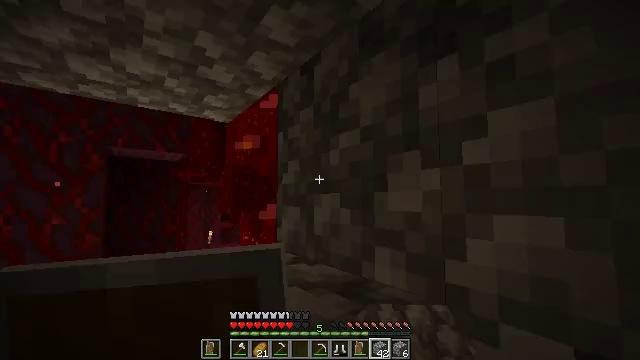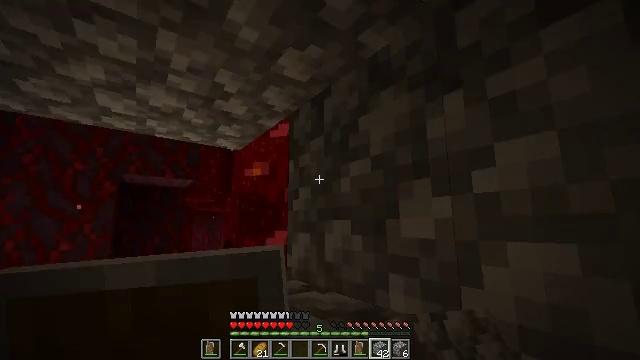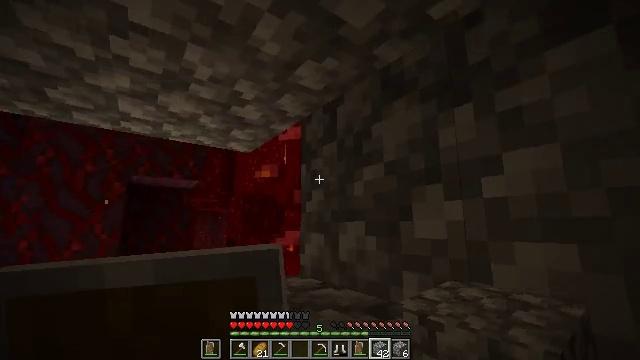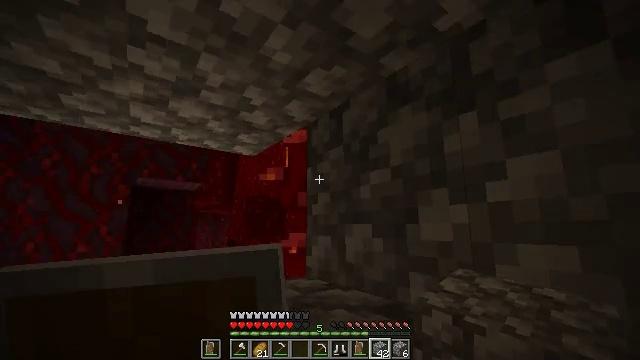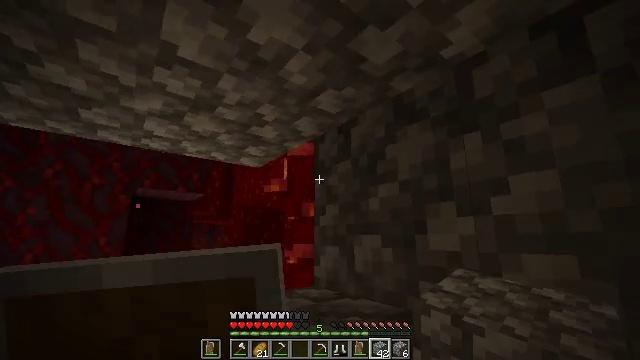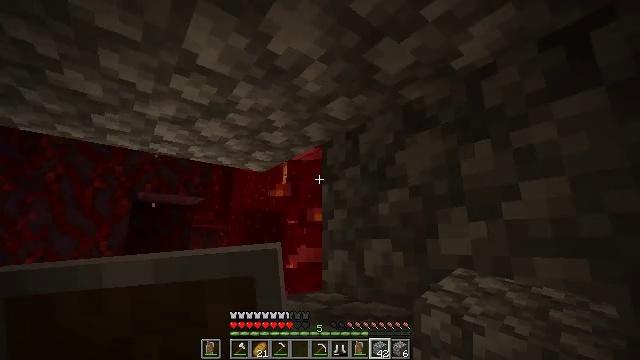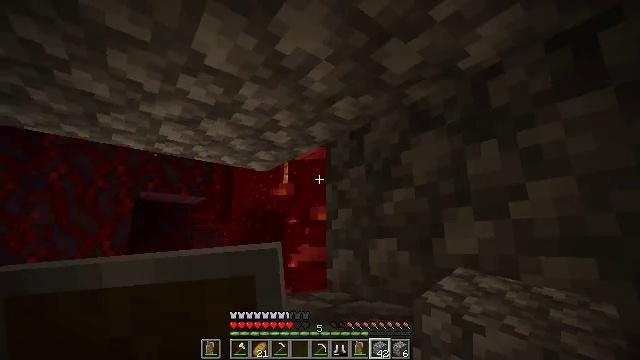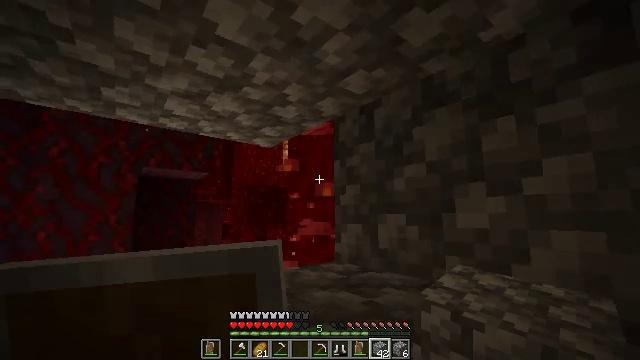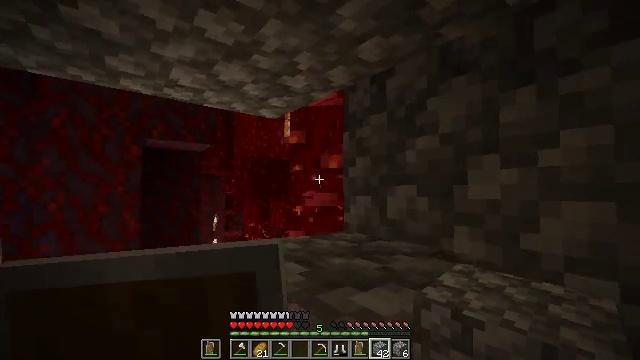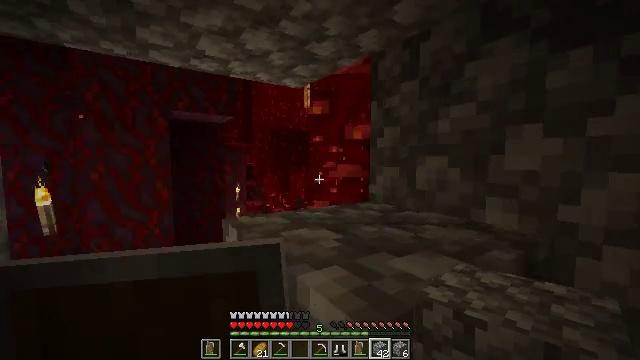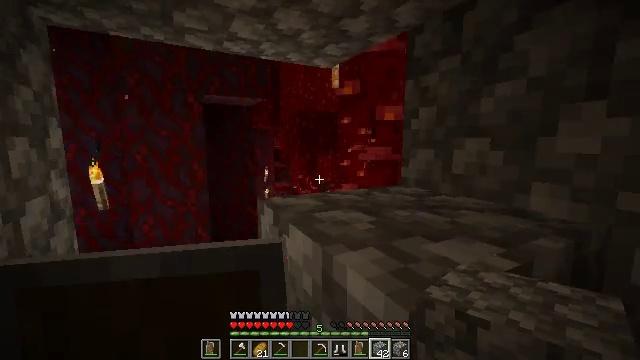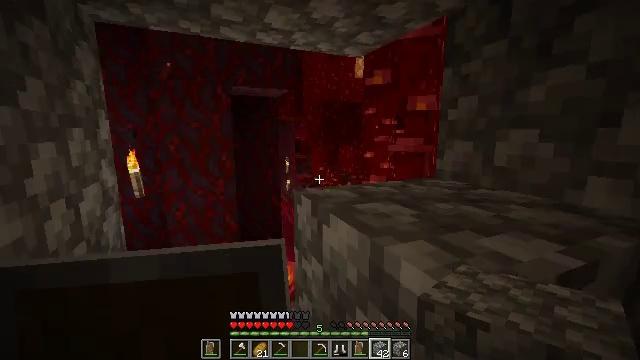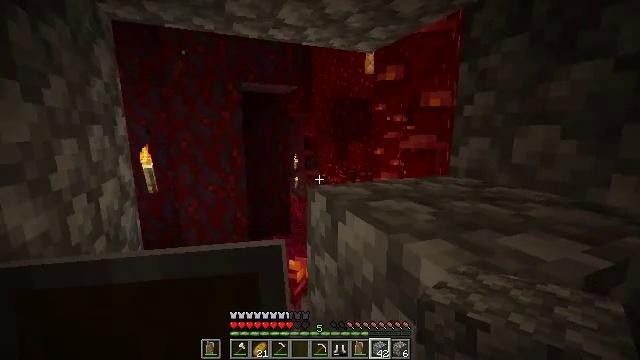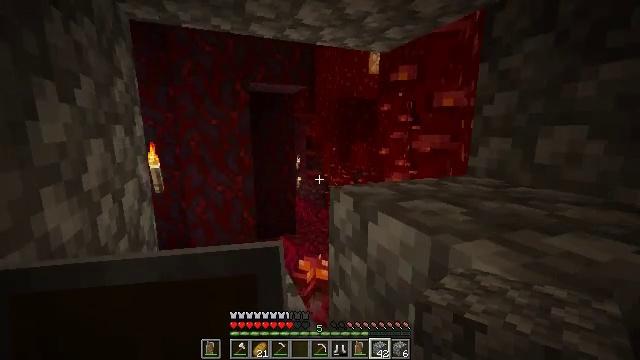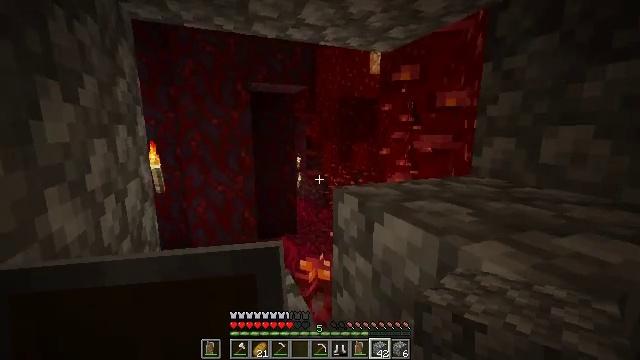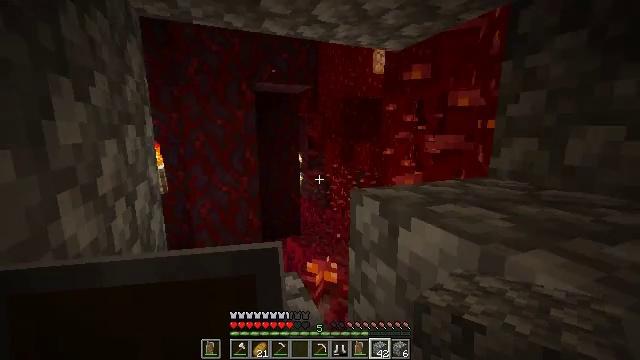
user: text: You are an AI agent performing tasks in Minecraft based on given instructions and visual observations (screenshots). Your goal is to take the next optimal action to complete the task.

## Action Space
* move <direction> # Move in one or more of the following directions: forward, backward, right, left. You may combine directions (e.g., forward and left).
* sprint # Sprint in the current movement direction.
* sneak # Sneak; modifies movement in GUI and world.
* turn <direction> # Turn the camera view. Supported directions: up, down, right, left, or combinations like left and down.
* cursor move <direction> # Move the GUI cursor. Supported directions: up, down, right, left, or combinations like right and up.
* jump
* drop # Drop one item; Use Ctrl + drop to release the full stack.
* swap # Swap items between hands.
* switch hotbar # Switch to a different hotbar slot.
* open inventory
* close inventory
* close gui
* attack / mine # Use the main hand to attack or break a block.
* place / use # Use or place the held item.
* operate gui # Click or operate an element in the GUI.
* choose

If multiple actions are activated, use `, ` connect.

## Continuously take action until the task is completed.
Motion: motion action
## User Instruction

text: Gather materials by mining the weeping vines plant.
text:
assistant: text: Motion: move back and move left, sneak, turn up
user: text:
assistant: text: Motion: move back and move left, sneak
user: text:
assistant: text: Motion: move back and move left, sneak
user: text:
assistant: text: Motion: move left, sneak, turn right and up
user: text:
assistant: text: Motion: move left, sneak
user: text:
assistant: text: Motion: move left, sneak
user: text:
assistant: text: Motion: move left, sneak, turn down
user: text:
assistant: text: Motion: move left, sneak, turn down
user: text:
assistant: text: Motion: move left, sneak, turn left and down
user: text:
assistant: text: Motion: move left, sneak, turn left and down
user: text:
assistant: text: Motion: move left, sneak, turn left and down
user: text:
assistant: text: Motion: move left, sneak, turn left
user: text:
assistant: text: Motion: move left, sneak
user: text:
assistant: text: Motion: move forward and move left, sneak
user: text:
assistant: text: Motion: move forward and move left, sneak
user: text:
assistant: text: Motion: move forward, sneak
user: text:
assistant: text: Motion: move forward, sneak
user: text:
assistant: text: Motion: move forward, sneak
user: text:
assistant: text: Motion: move forward, sneak
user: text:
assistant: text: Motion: move forward, sneak
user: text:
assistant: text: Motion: sneak, turn down
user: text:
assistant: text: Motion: sneak, turn right and down
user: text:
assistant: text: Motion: sneak
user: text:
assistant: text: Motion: sneak
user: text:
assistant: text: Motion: sneak
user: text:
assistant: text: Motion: sneak
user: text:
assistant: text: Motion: sneak
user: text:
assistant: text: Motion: sneak, turn right
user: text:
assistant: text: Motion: sneak, turn right
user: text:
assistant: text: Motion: sneak, turn right